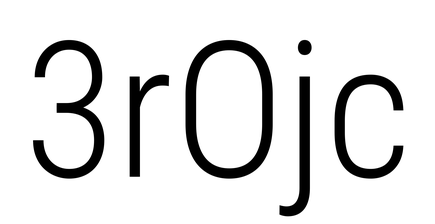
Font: Roboto_Condensed_Light